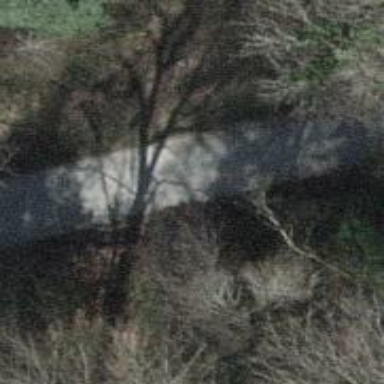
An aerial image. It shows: Unclassified road.